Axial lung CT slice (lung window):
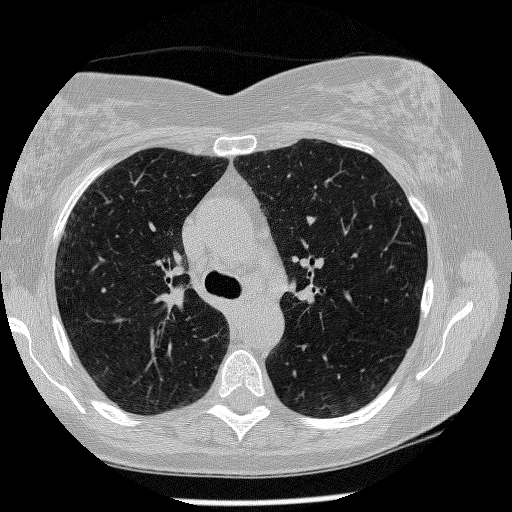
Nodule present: no